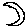
Label: moon